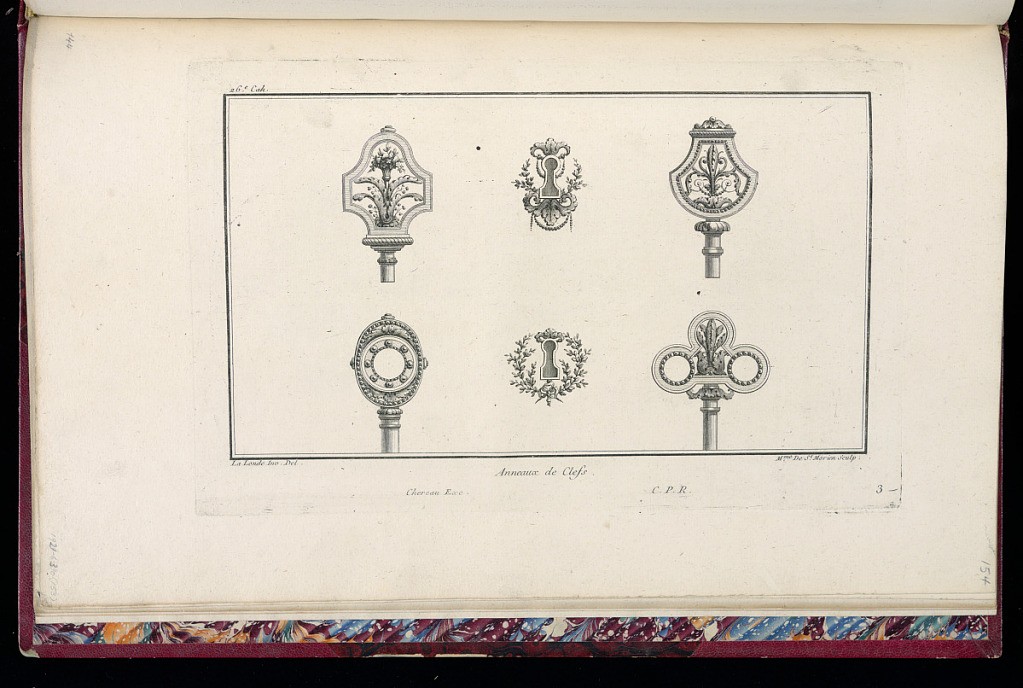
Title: Anneaux de Clefs
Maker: Richard de Lalonde, French, active 1780–96
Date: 1775-1784
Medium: Etching on off-white laid paper
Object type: Print
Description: Designs for four key tops and two key ports. The one at top left features leaves sprouting a basket of flowers; the one at top right has a scrolling leaf motif with a garland of beads; the one at lower left is oval and features varying bead designs; the one at lower right is a trefoil with two parts featuring bead course and the third a stylized leaf. The plate is signed and numbered.